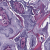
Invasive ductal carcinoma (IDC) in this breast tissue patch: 1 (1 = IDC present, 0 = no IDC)